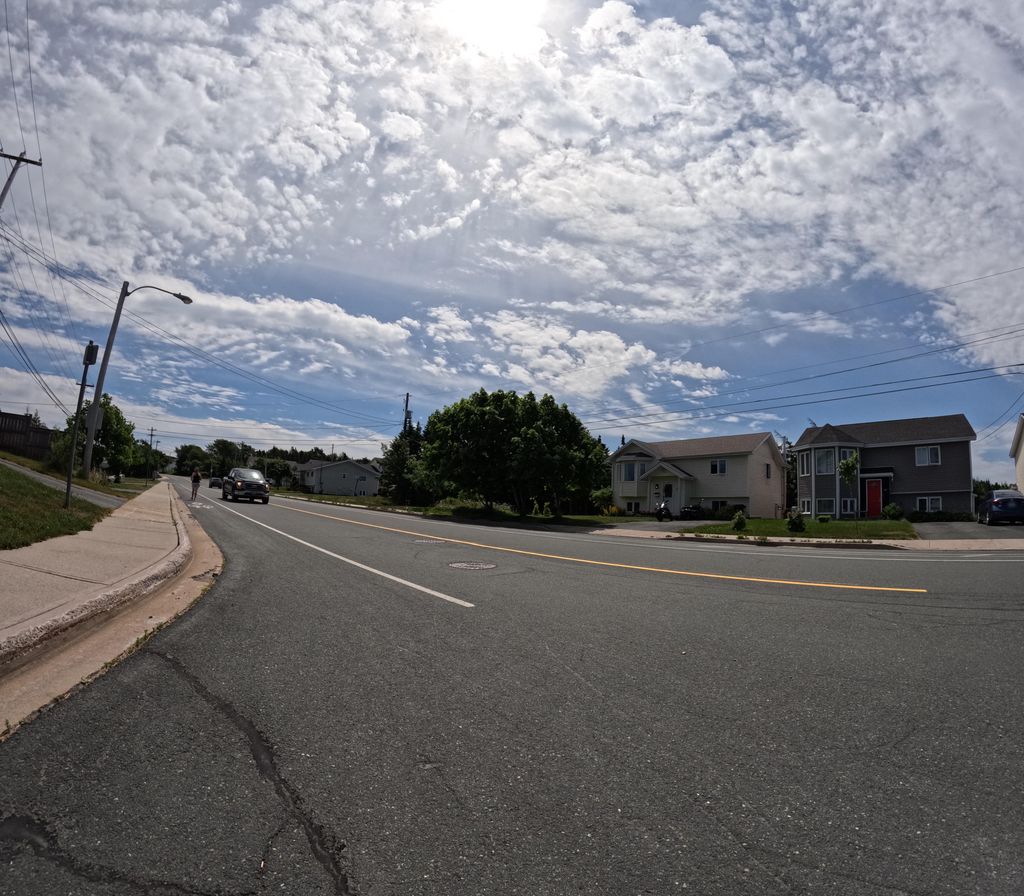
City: st_johns